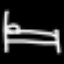
Label: bed